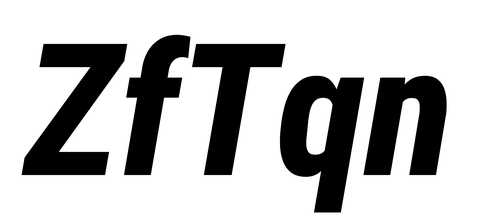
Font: Roboto-Italic_Condensed_ExtraBold_Italic